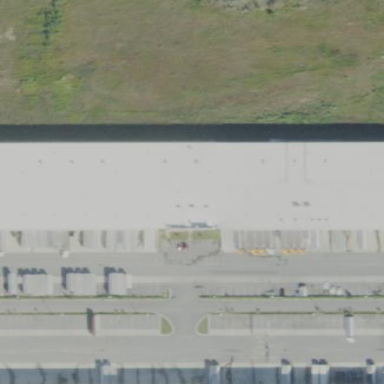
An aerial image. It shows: Warehouse.